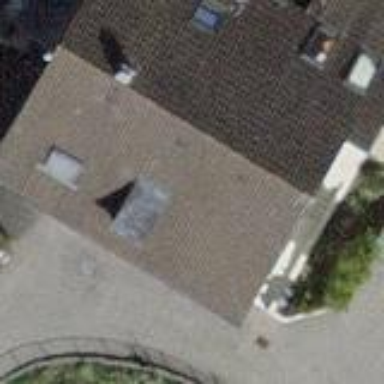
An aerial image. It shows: Building with tiled roof.